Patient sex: F
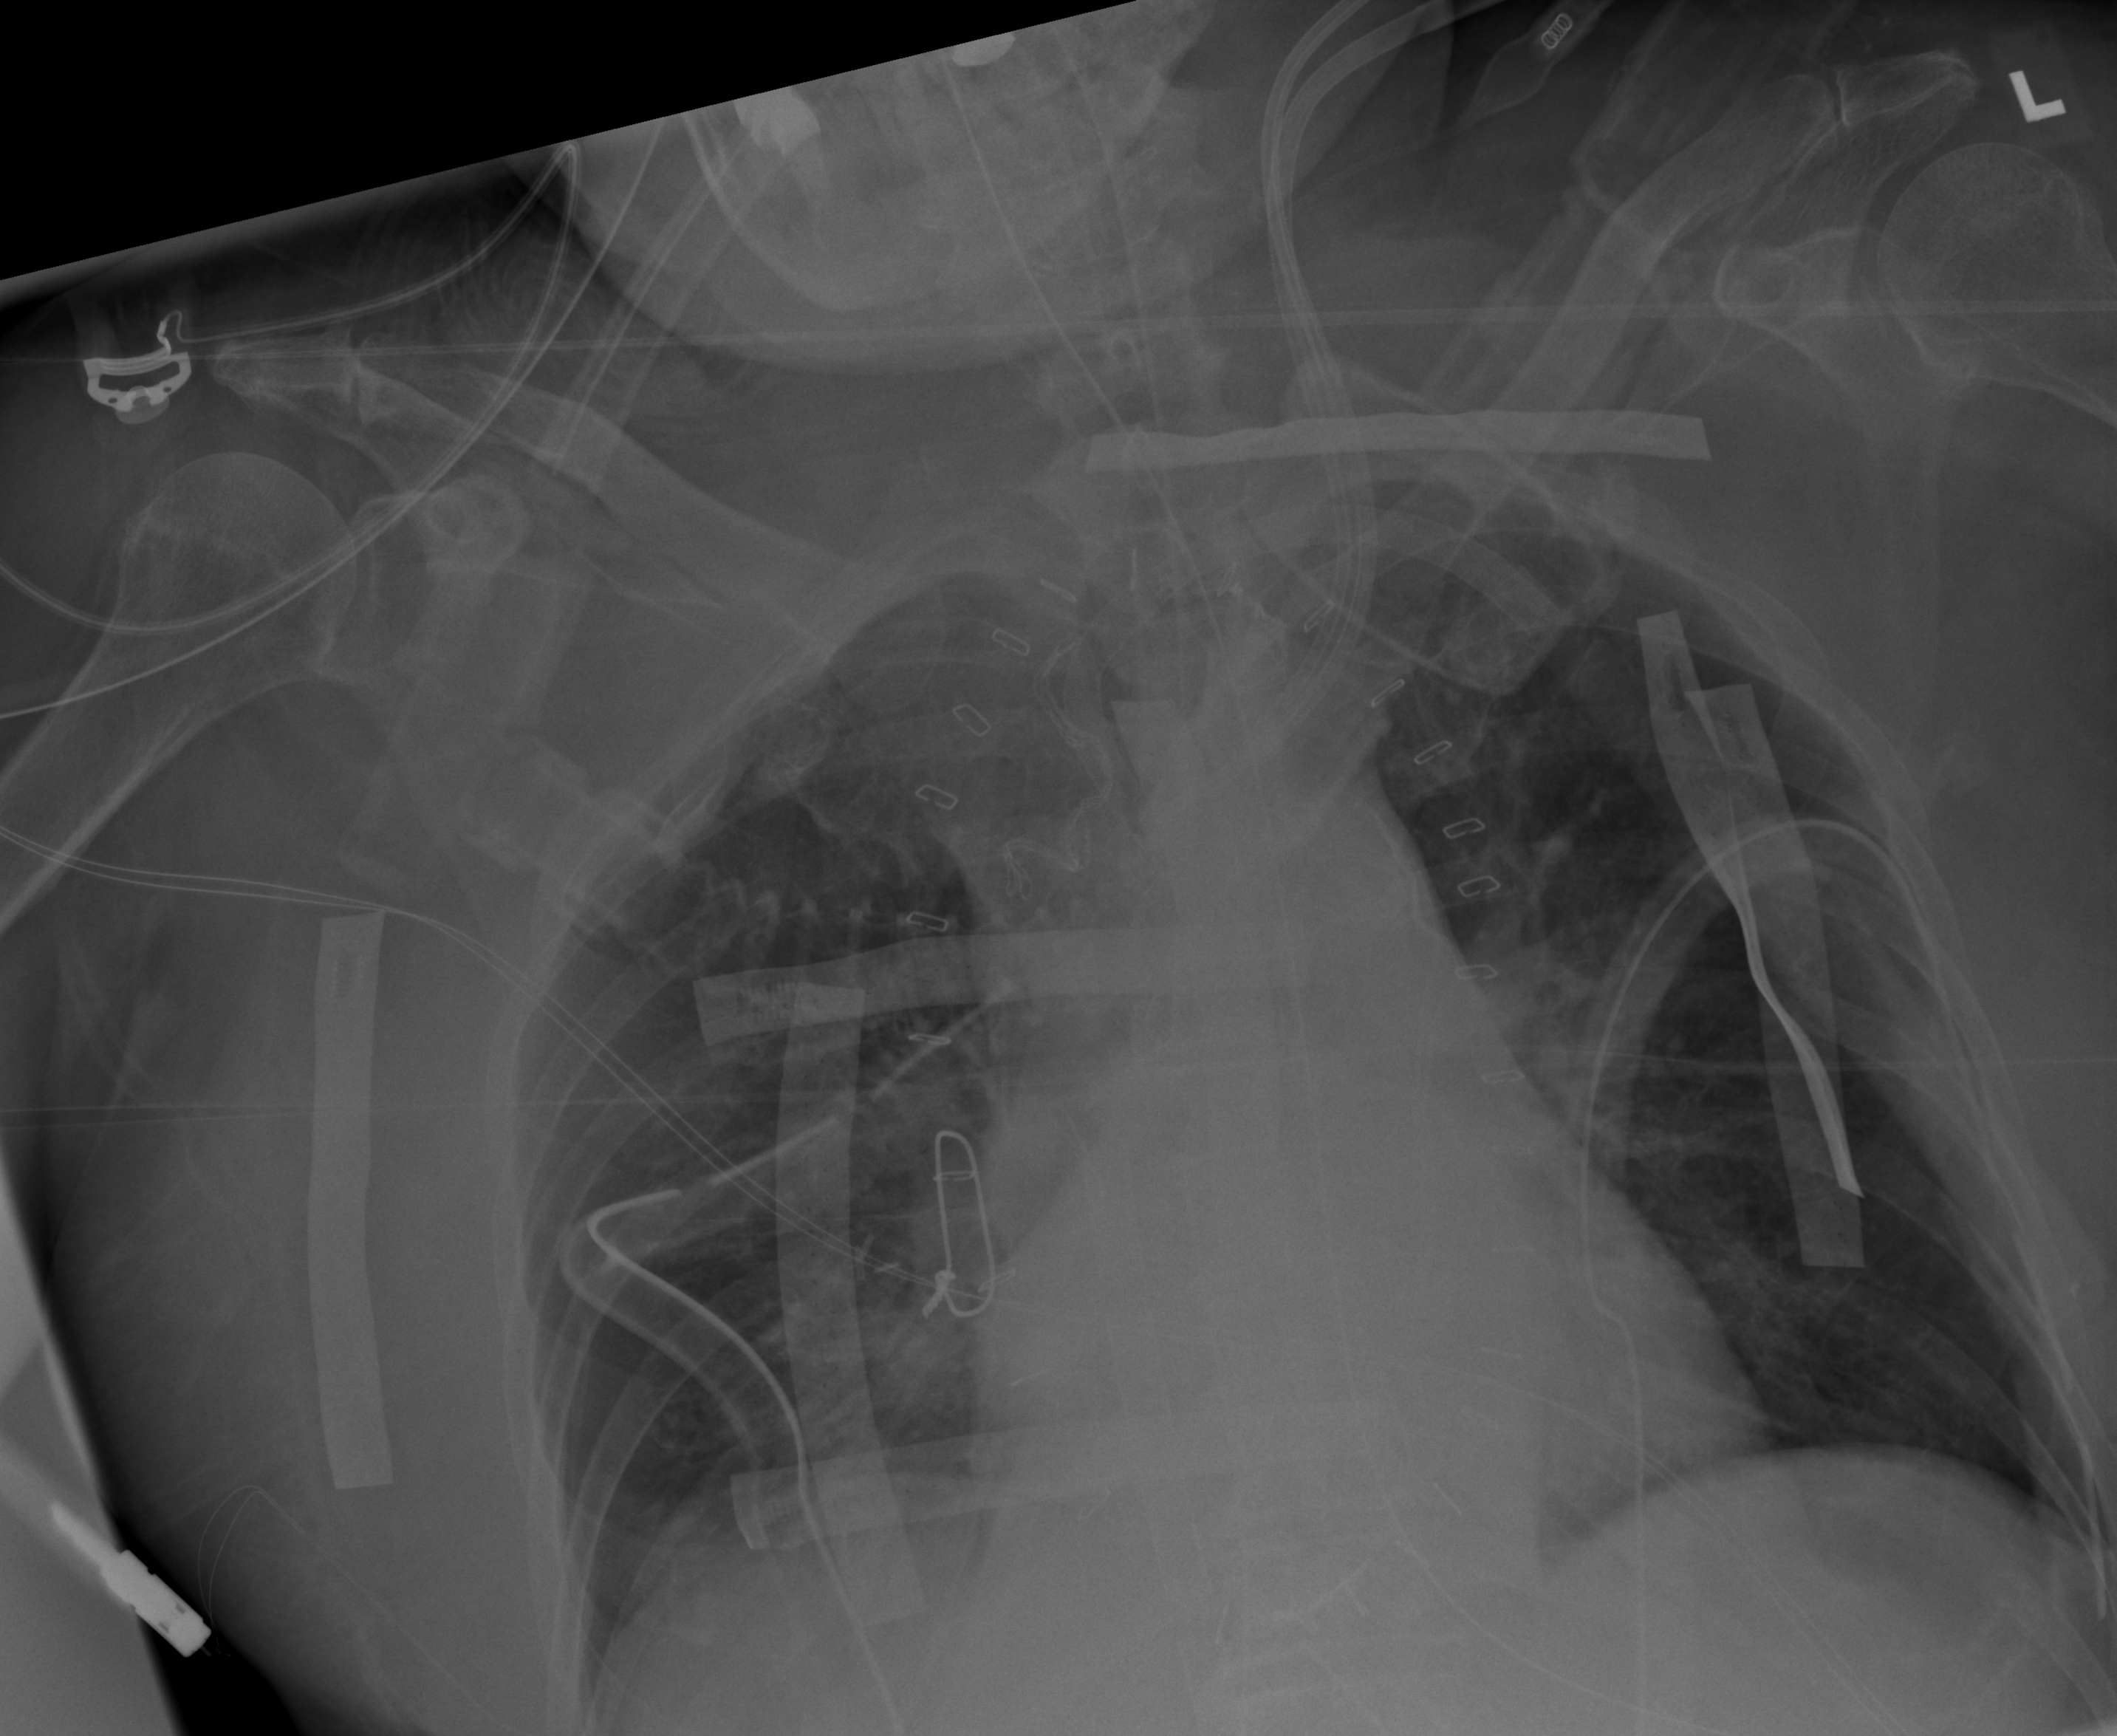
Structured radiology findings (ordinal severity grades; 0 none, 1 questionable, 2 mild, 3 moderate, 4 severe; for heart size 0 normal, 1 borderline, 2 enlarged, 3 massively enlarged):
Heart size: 2
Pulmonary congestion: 2
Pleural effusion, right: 0
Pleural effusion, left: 0
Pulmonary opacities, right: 2
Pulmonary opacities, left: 0
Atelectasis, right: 2
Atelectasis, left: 0